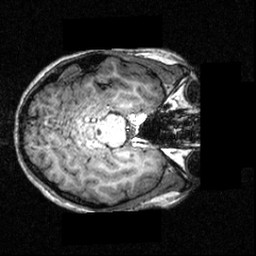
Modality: T1w
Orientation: axial
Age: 16
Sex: female
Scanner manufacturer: siemens
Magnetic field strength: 3.951 T
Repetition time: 1.5 s
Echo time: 0.00335 s